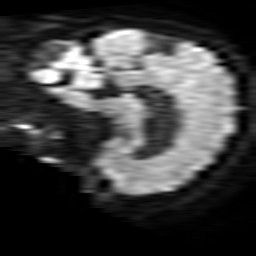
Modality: TRACE
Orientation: sagittal
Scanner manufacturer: philips
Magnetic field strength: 3 T
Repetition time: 3.958 s
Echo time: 0.06119 s